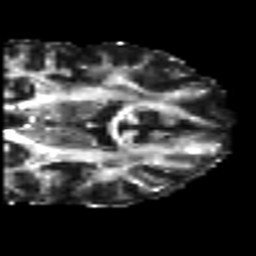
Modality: FA
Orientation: coronal
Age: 48
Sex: male
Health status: healthy
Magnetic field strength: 3 T
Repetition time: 7 s
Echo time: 0.0926 s